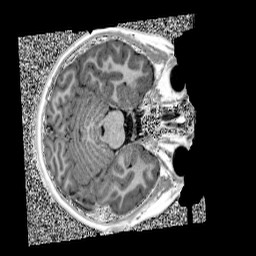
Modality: UNIT1
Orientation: axial
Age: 10
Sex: male
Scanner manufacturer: siemens
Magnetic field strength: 3 T
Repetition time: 4 s
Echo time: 0.00299 s